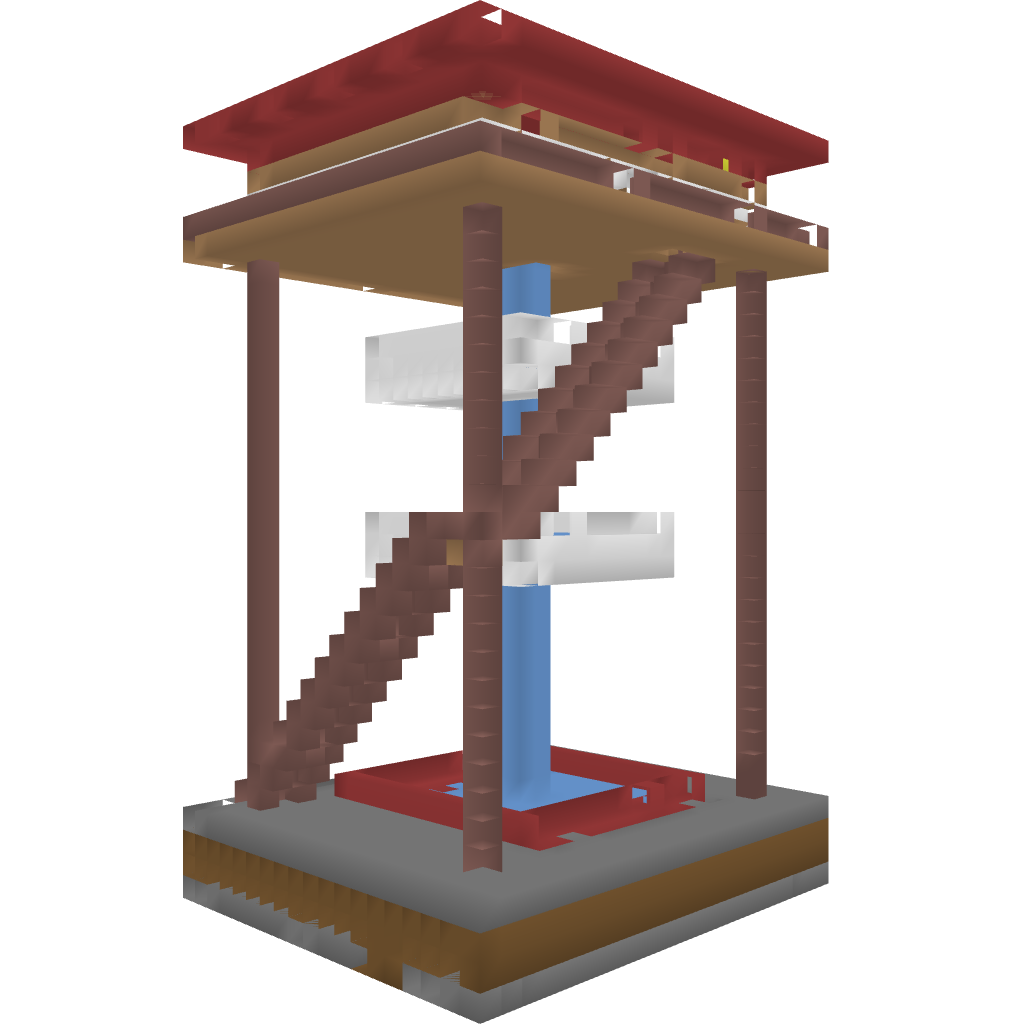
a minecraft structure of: Multi-tier Pool House bad low quality